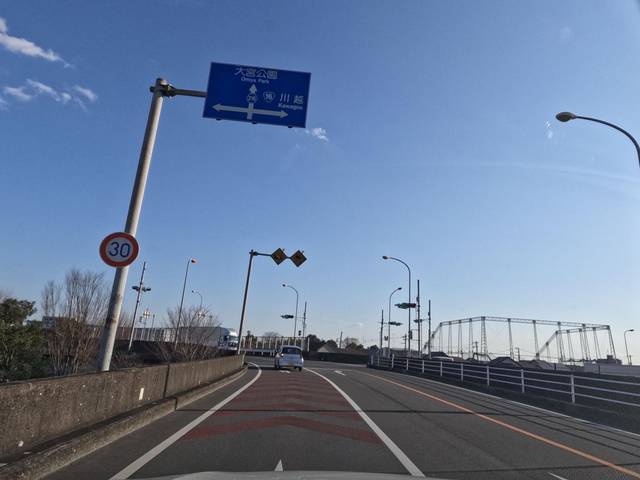
Region: Japan
Coordinates: 35.926, 139.59